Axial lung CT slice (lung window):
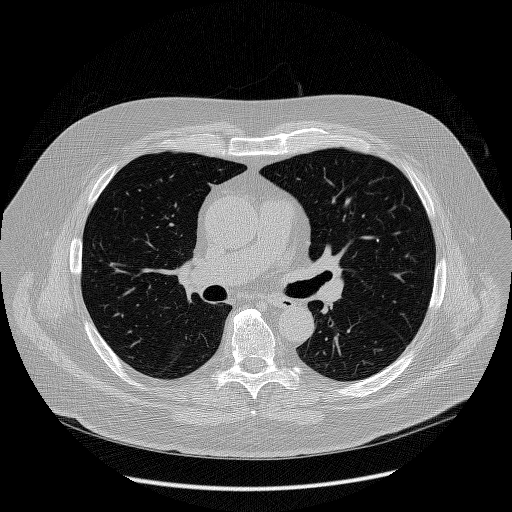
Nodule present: no